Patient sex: M
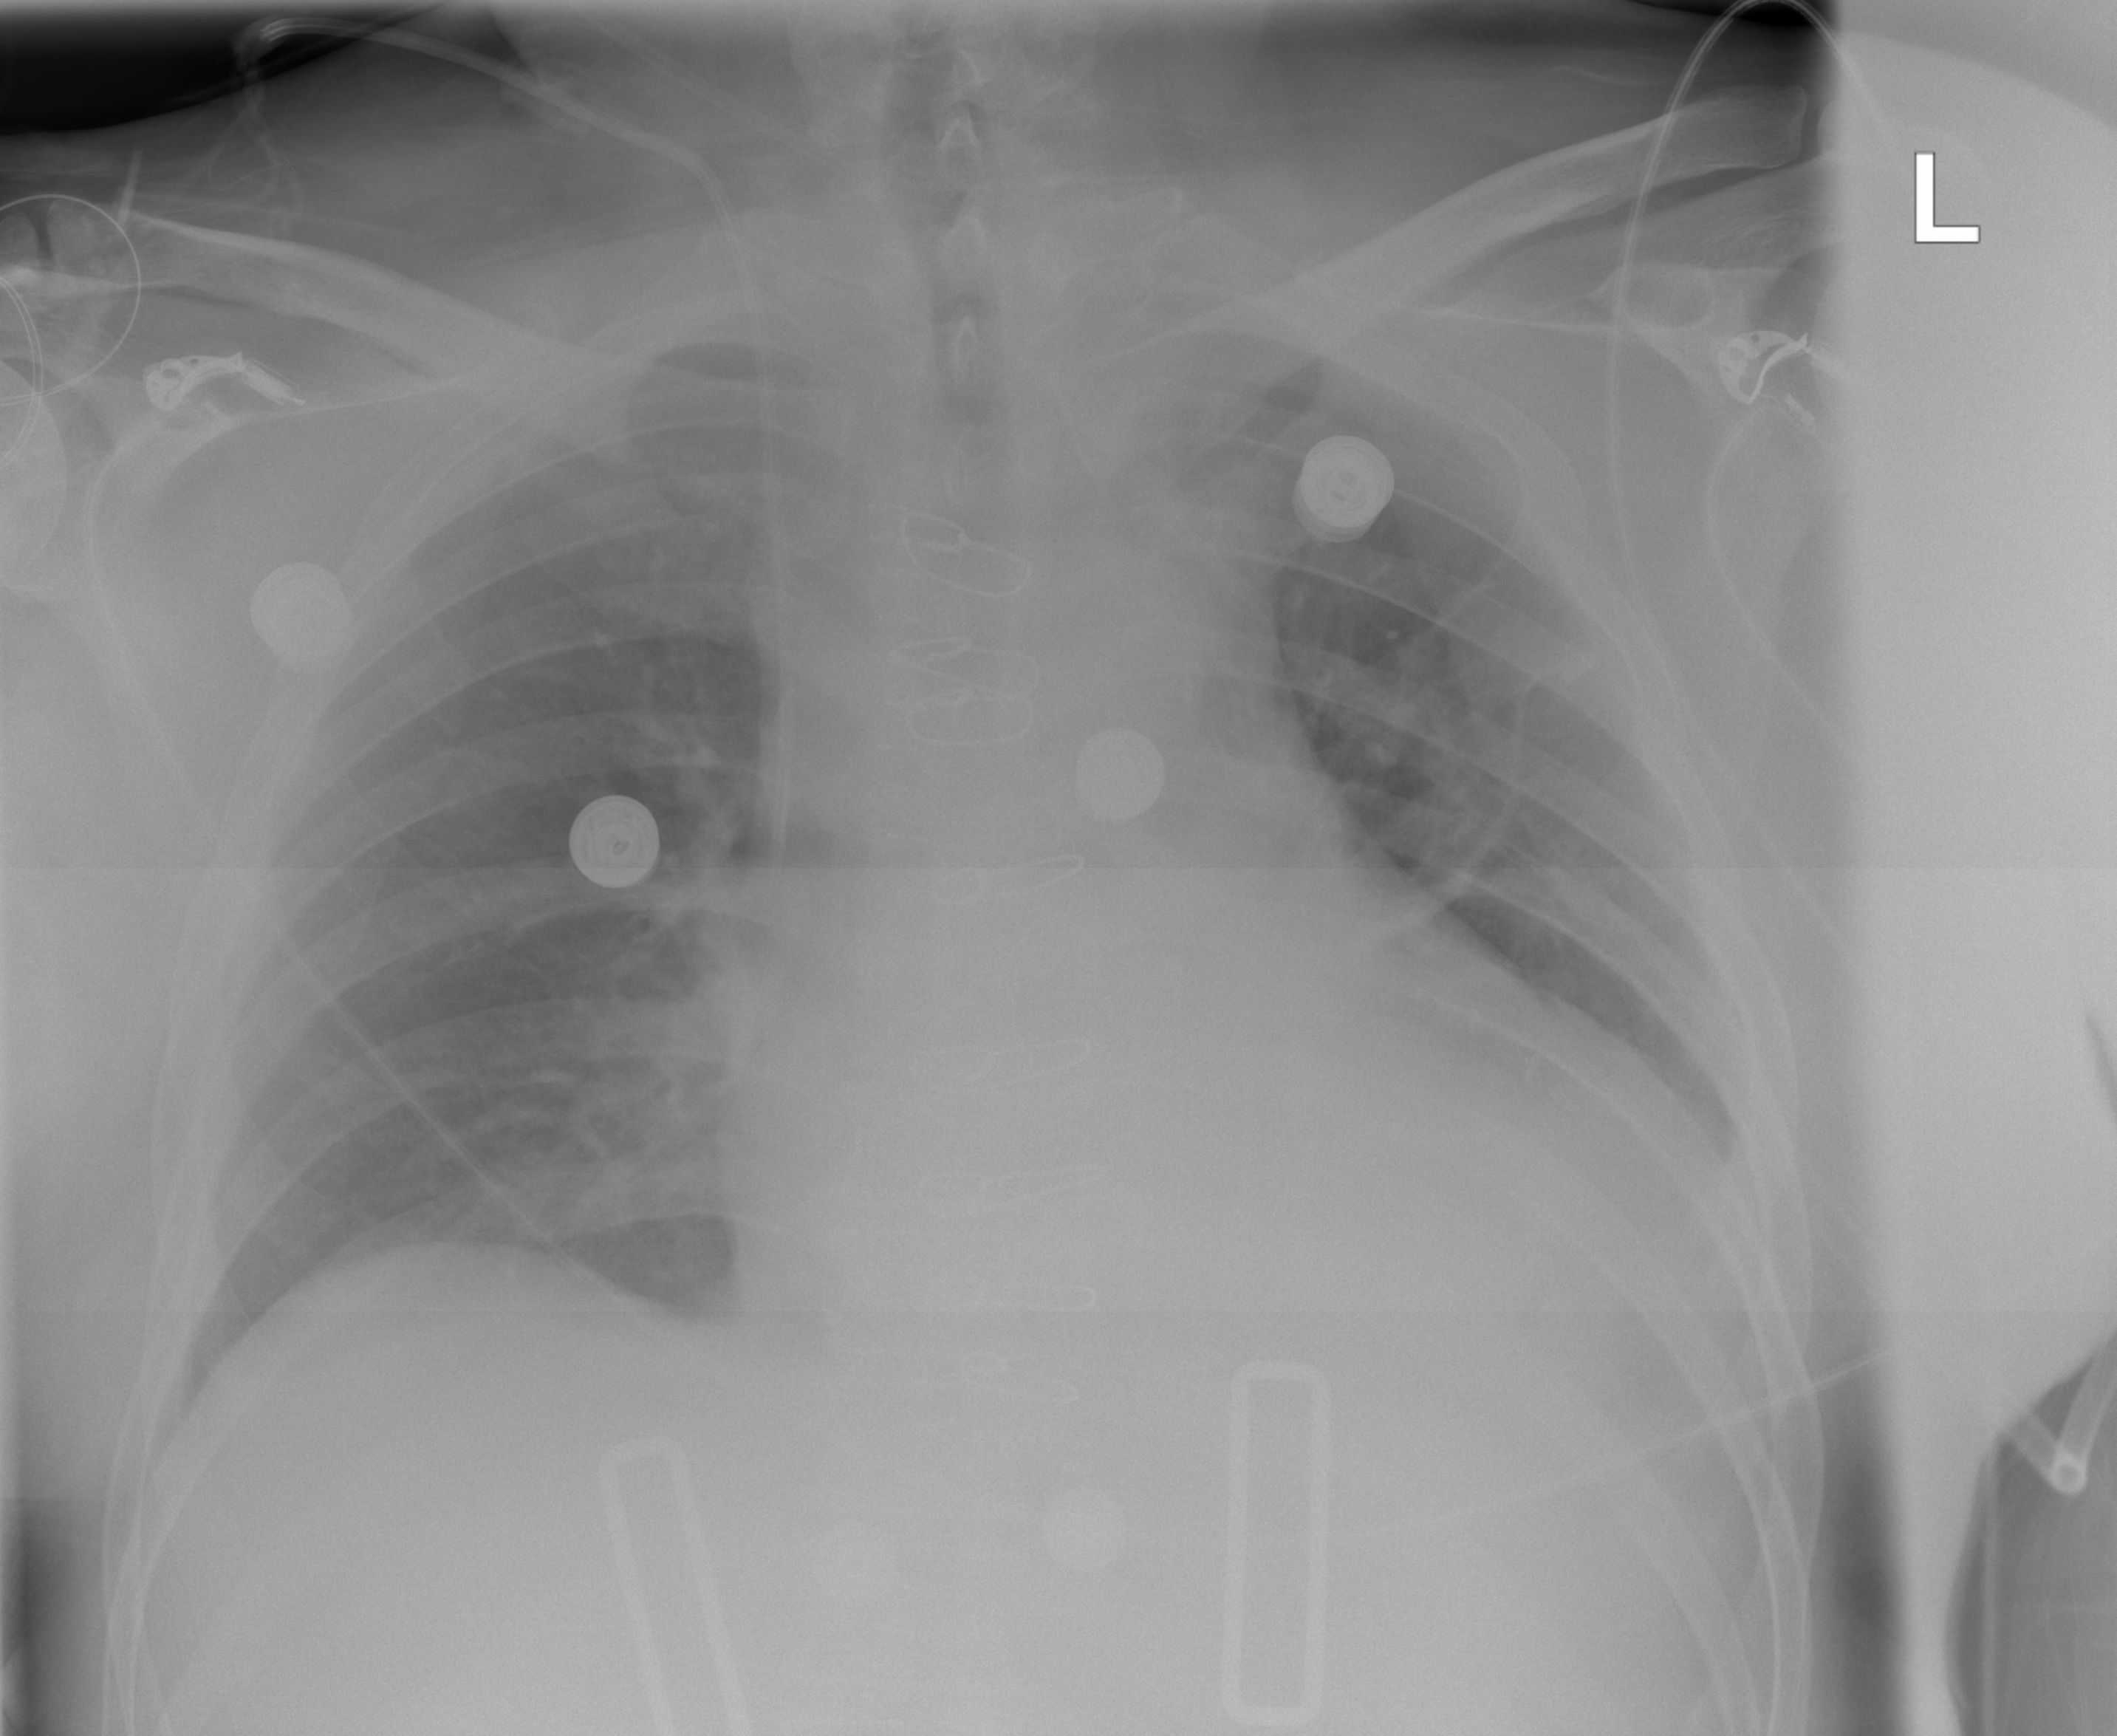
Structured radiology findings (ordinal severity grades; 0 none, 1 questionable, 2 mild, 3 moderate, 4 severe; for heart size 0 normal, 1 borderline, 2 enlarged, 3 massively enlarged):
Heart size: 3
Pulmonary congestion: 0
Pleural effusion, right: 0
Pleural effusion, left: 1
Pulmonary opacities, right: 2
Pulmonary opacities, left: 0
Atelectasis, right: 0
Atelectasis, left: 2